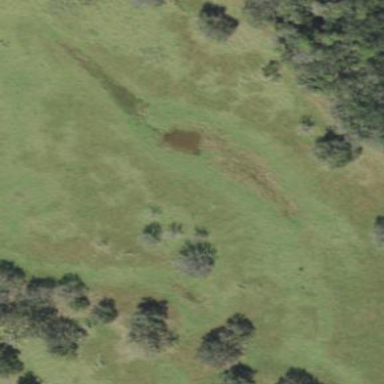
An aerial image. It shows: Wetland area characterized by wet meadow.